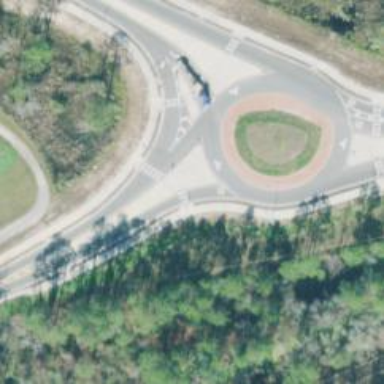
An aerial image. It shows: Roundabout on trunk highway with asphalt surface.